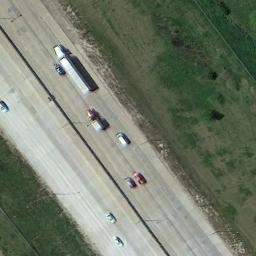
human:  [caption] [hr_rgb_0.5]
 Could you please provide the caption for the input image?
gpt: There are large green lawns around the freeway and there are many cars on the freeway .

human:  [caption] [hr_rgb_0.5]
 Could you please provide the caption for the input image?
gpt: The freeway goes through the grass with some cars .

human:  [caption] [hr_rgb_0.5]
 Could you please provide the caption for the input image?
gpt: There are fewer cars on the left highway than on the right .

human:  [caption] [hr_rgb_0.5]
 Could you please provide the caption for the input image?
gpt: A straight freeway goes through the lawn and some cars are driving on the freeway .

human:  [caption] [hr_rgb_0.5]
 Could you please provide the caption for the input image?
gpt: There are green lawns beside the freeway .